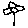
Label: flower